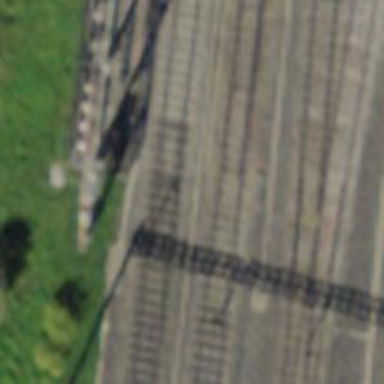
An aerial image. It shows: Railway switch.